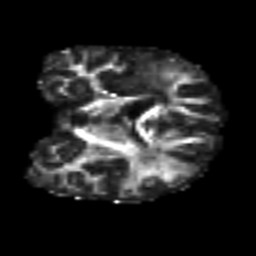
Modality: FA
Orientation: coronal
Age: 56
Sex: male
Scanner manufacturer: siemens
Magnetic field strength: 3 T
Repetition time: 4.987 s
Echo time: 0.0792 s